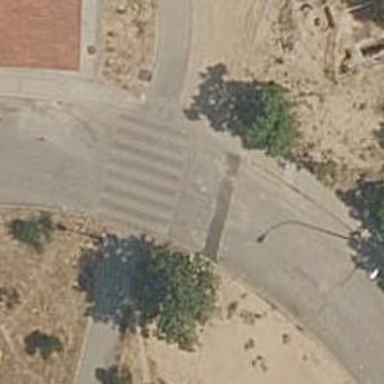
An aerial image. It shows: Uncontrolled crossing on the road.